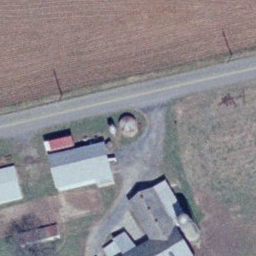
Label: storage tanks